Question:
How do you programmatically show this message using three20's TTTableHeaderDragRefreshView? (Though this example is not from three20)
Can I control the scrolling to scroll to the top with a little negative y value, just to show that message: "Pull Down to Update/Refresh?"
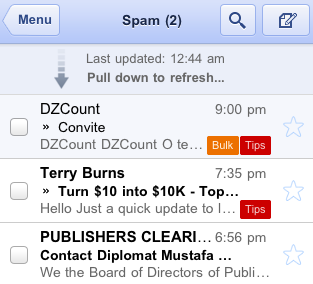
Answer: Yes, you will have to change the content offset of the table manually and call the table's reload function. this will create the same effect the user sees when he tries to update the content by scrolling to the top of the table:
'''
///////////////////////////////////////////////////////////////////////////////////////////////////
- (void)reload {
if ([self.tableView.delegate isKindOfClass:[TTTableViewDragRefreshDelegate class]]) {
[UIView beginAnimations:nil context:NULL];
[UIView setAnimationDuration:ttkDefaultFastTransitionDuration];
self.tableView.contentOffset = CGPointMake(0, -60.0f);
[UIView commitAnimations];
}
[super reload];
}
'''
and then, just add a button to use this reload function:
'''
self.navigationItem.rightBarButtonItem = [[[UIBarButtonItem alloc] initWithBarButtonSystemItem:UIBarButtonSystemItemRefresh target:self action:@selector(reload)] autorelease];
'''
You might need also to invalidate your datasource, to force the update, because if the data is stored in the cache, the drag to refresh will appear and hide immediately.